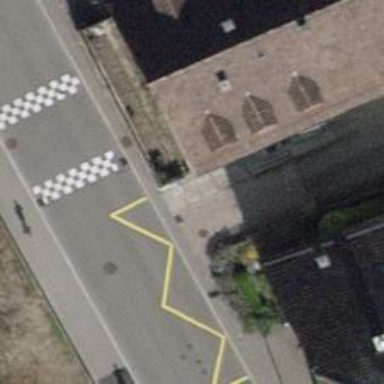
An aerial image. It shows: Bus stop with platform for public transport.